Question: The netty javadoc for 'ServerBootstrap.group()' method is this:

I think the 'SocketChannel' should be 'ServerChannel'.
I am using 'Netty 4.0.24.Final'.
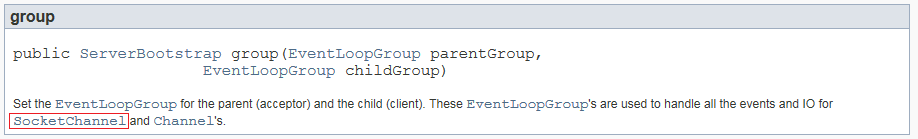
Answer: You are right... please open a PR with a fix:
<URL>